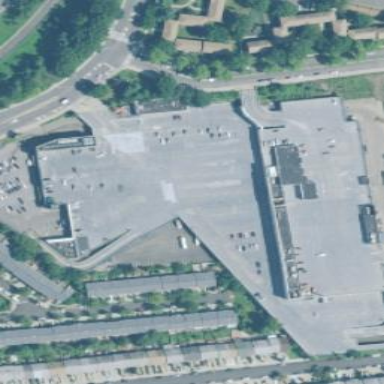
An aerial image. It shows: Retail area.